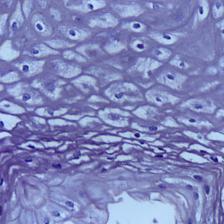
Diagnosis: Normal